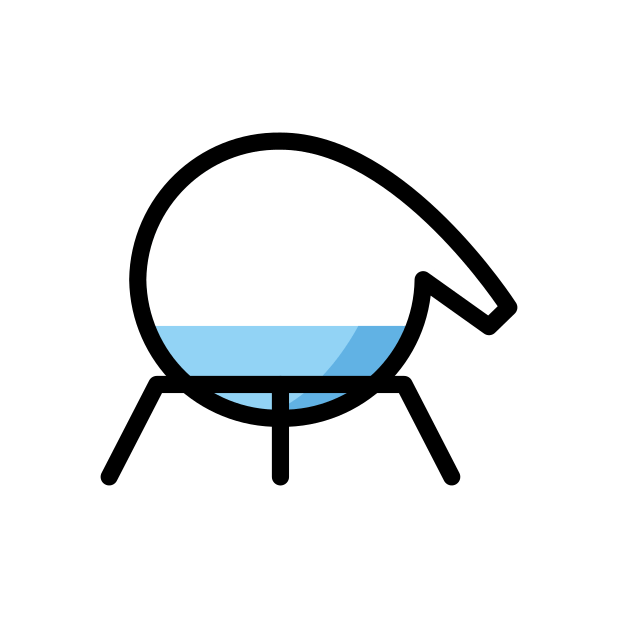
Emoji: ⚗
Name: alembic
Unicode: 0x2697